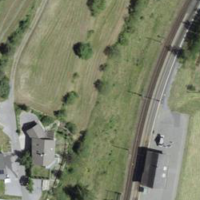
EUNIS habitat code: 24
Species observed at this site:
Corvus corone
Chloris chloris
Lotus corniculatus
Dactylis glomerata
Hirundo rustica
Primula hirsuta
Pica pica
Plantago media
Nucifraga caryocatactes
Equisetum arvense
Tussilago farfara
Picus viridis
Delichon urbicum
Periparus ater